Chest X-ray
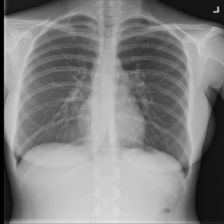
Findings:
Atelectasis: negative
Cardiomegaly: negative
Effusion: negative
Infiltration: negative
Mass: negative
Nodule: negative
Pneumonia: negative
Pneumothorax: negative
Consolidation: negative
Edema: negative
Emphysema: negative
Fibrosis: negative
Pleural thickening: negative
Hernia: negative